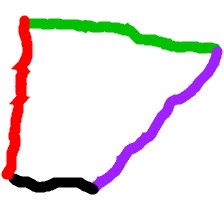
Shape: trapezoid